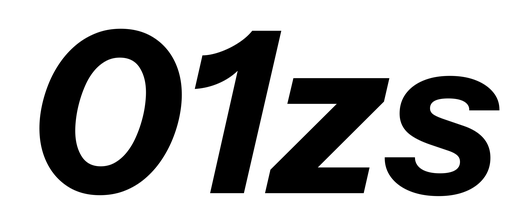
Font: InstrumentSans-Italic_Bold_Italic